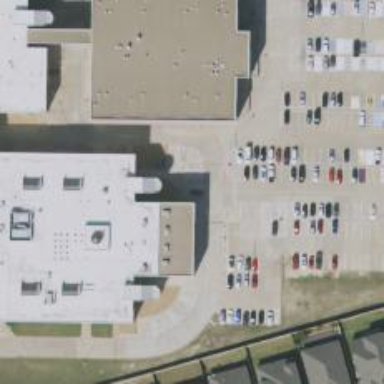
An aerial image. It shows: Parking space is available.